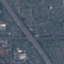
Land use / land cover: Highway